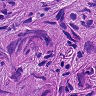
Metastatic tissue present: yes